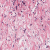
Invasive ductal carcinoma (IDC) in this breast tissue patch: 0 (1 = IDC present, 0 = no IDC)